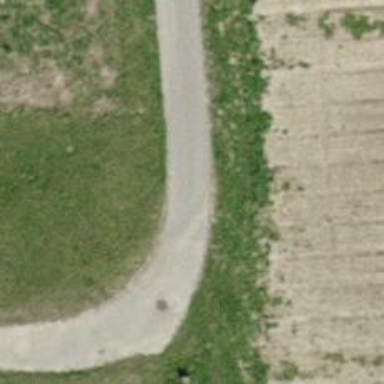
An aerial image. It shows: Asphalt track with grade1 surface.